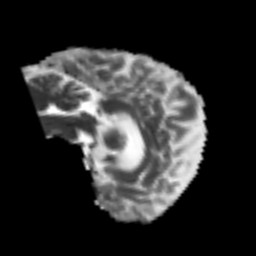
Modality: MD
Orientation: sagittal
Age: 49
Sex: male
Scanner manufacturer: siemens
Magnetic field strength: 3 T
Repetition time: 4.987 s
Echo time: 0.0792 s